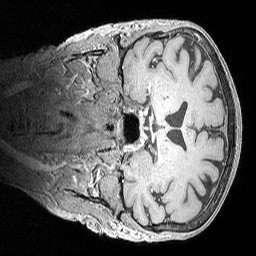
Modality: MP2RAGE
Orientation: coronal
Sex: female
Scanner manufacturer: siemens
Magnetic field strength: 3 T
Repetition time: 5 s
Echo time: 0.00292 s